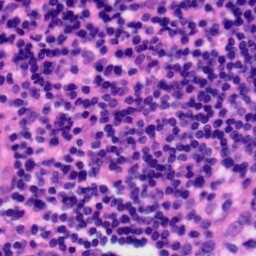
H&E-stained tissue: Tonsil